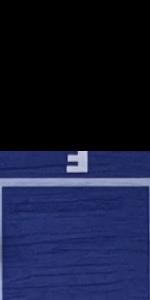
Label: Empty